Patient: sex F, age 74
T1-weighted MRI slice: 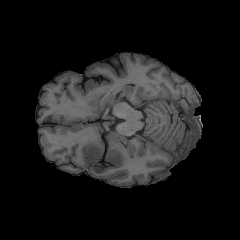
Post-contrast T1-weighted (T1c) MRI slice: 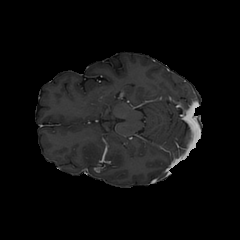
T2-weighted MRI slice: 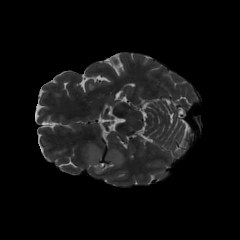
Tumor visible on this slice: yes
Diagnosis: Glioblastoma, IDH-wildtype
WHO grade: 4